Interaction volume radius: 10 \u00c5
Interaction volume height: 35 \u00c5
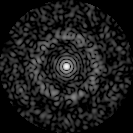
Disorder parameter: 0.8354